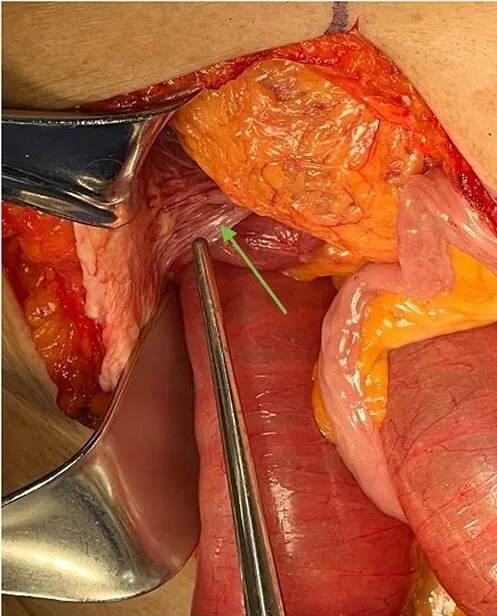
Ladd's bands are noted in the right upper quadrant during exploratory laparotomy, indicated by an arrow. In this case, these bands adhere the cecum to the abdominal wall.
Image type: medical_photograph (other_medical_photograph)